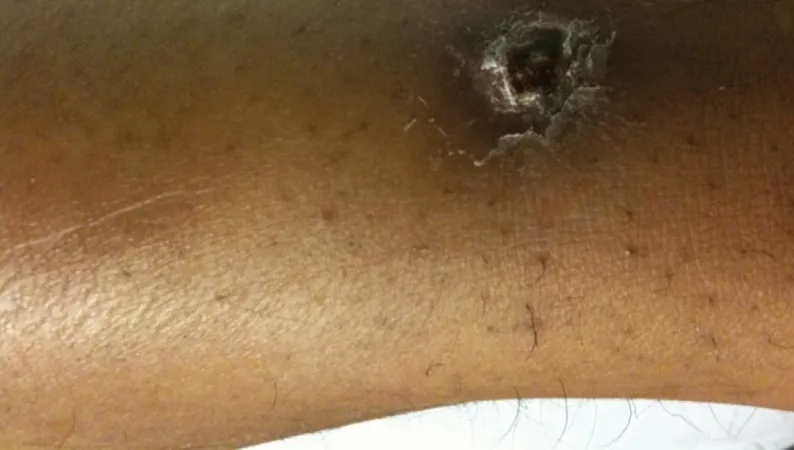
The necrotic eschar on the patient's left shin.
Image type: medical_photograph (skin_photograph)